Question: The following is my xml:
'''
<RelativeLayout android:id="@+id/RelativeLayout01"
xmlns:android="http://schemas.android.com/apk/res/android"
xmlns:tools="http://schemas.android.com/tools"
android:layout_width="fill_parent"
android:orientation="horizontal"
android:layout_height="fill_parent">
<LinearLayout android:id="@+id/LinearLayout01"
android:layout_width="wrap_content"
android:layout_height="wrap_content"
android:layout_centerInParent="true" >
<EditText android:id="@+id/edit_message"
android:layout_weight="5"
android:layout_width="0dip"
android:layout_height="wrap_content"
android:hint="@string/edit_message" />
<Button
android:layout_width="wrap_content"
android:layout_height="wrap_content"
android:text="@string/button_search"
android:onClick="searchUsingTag" />
</LinearLayout>
</RelativeLayout>
'''
But this is not exactly what I want. I want something like google search. There is a long edit box and then a small button.

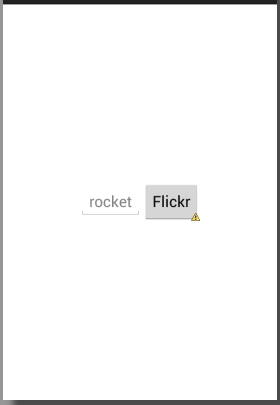
Answer: Change the width of the lineary layout to fill parent and experiment with the weights till you get desired effect.
'''
<RelativeLayout xmlns:android="http://schemas.android.com/apk/res/android"
xmlns:tools="http://schemas.android.com/tools"
android:id="@+id/RelativeLayout01"
android:layout_width="fill_parent"
android:layout_height="fill_parent"
android:orientation="horizontal" >
<LinearLayout
android:id="@+id/LinearLayout01"
android:layout_width="fill_parent"
android:layout_height="wrap_content"
android:layout_centerInParent="true"
android:weightSum="5" >
<EditText
android:id="@+id/edit_message"
android:layout_width="0dip"
android:layout_height="wrap_content"
android:layout_weight="4" />
<Button
android:layout_width="0dip"
android:layout_height="wrap_content"
android:layout_weight="1"
android:onClick="searchUsingTag"
android:text="@string/button_search" />
</LinearLayout>
</RelativeLayout>
'''